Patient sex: F
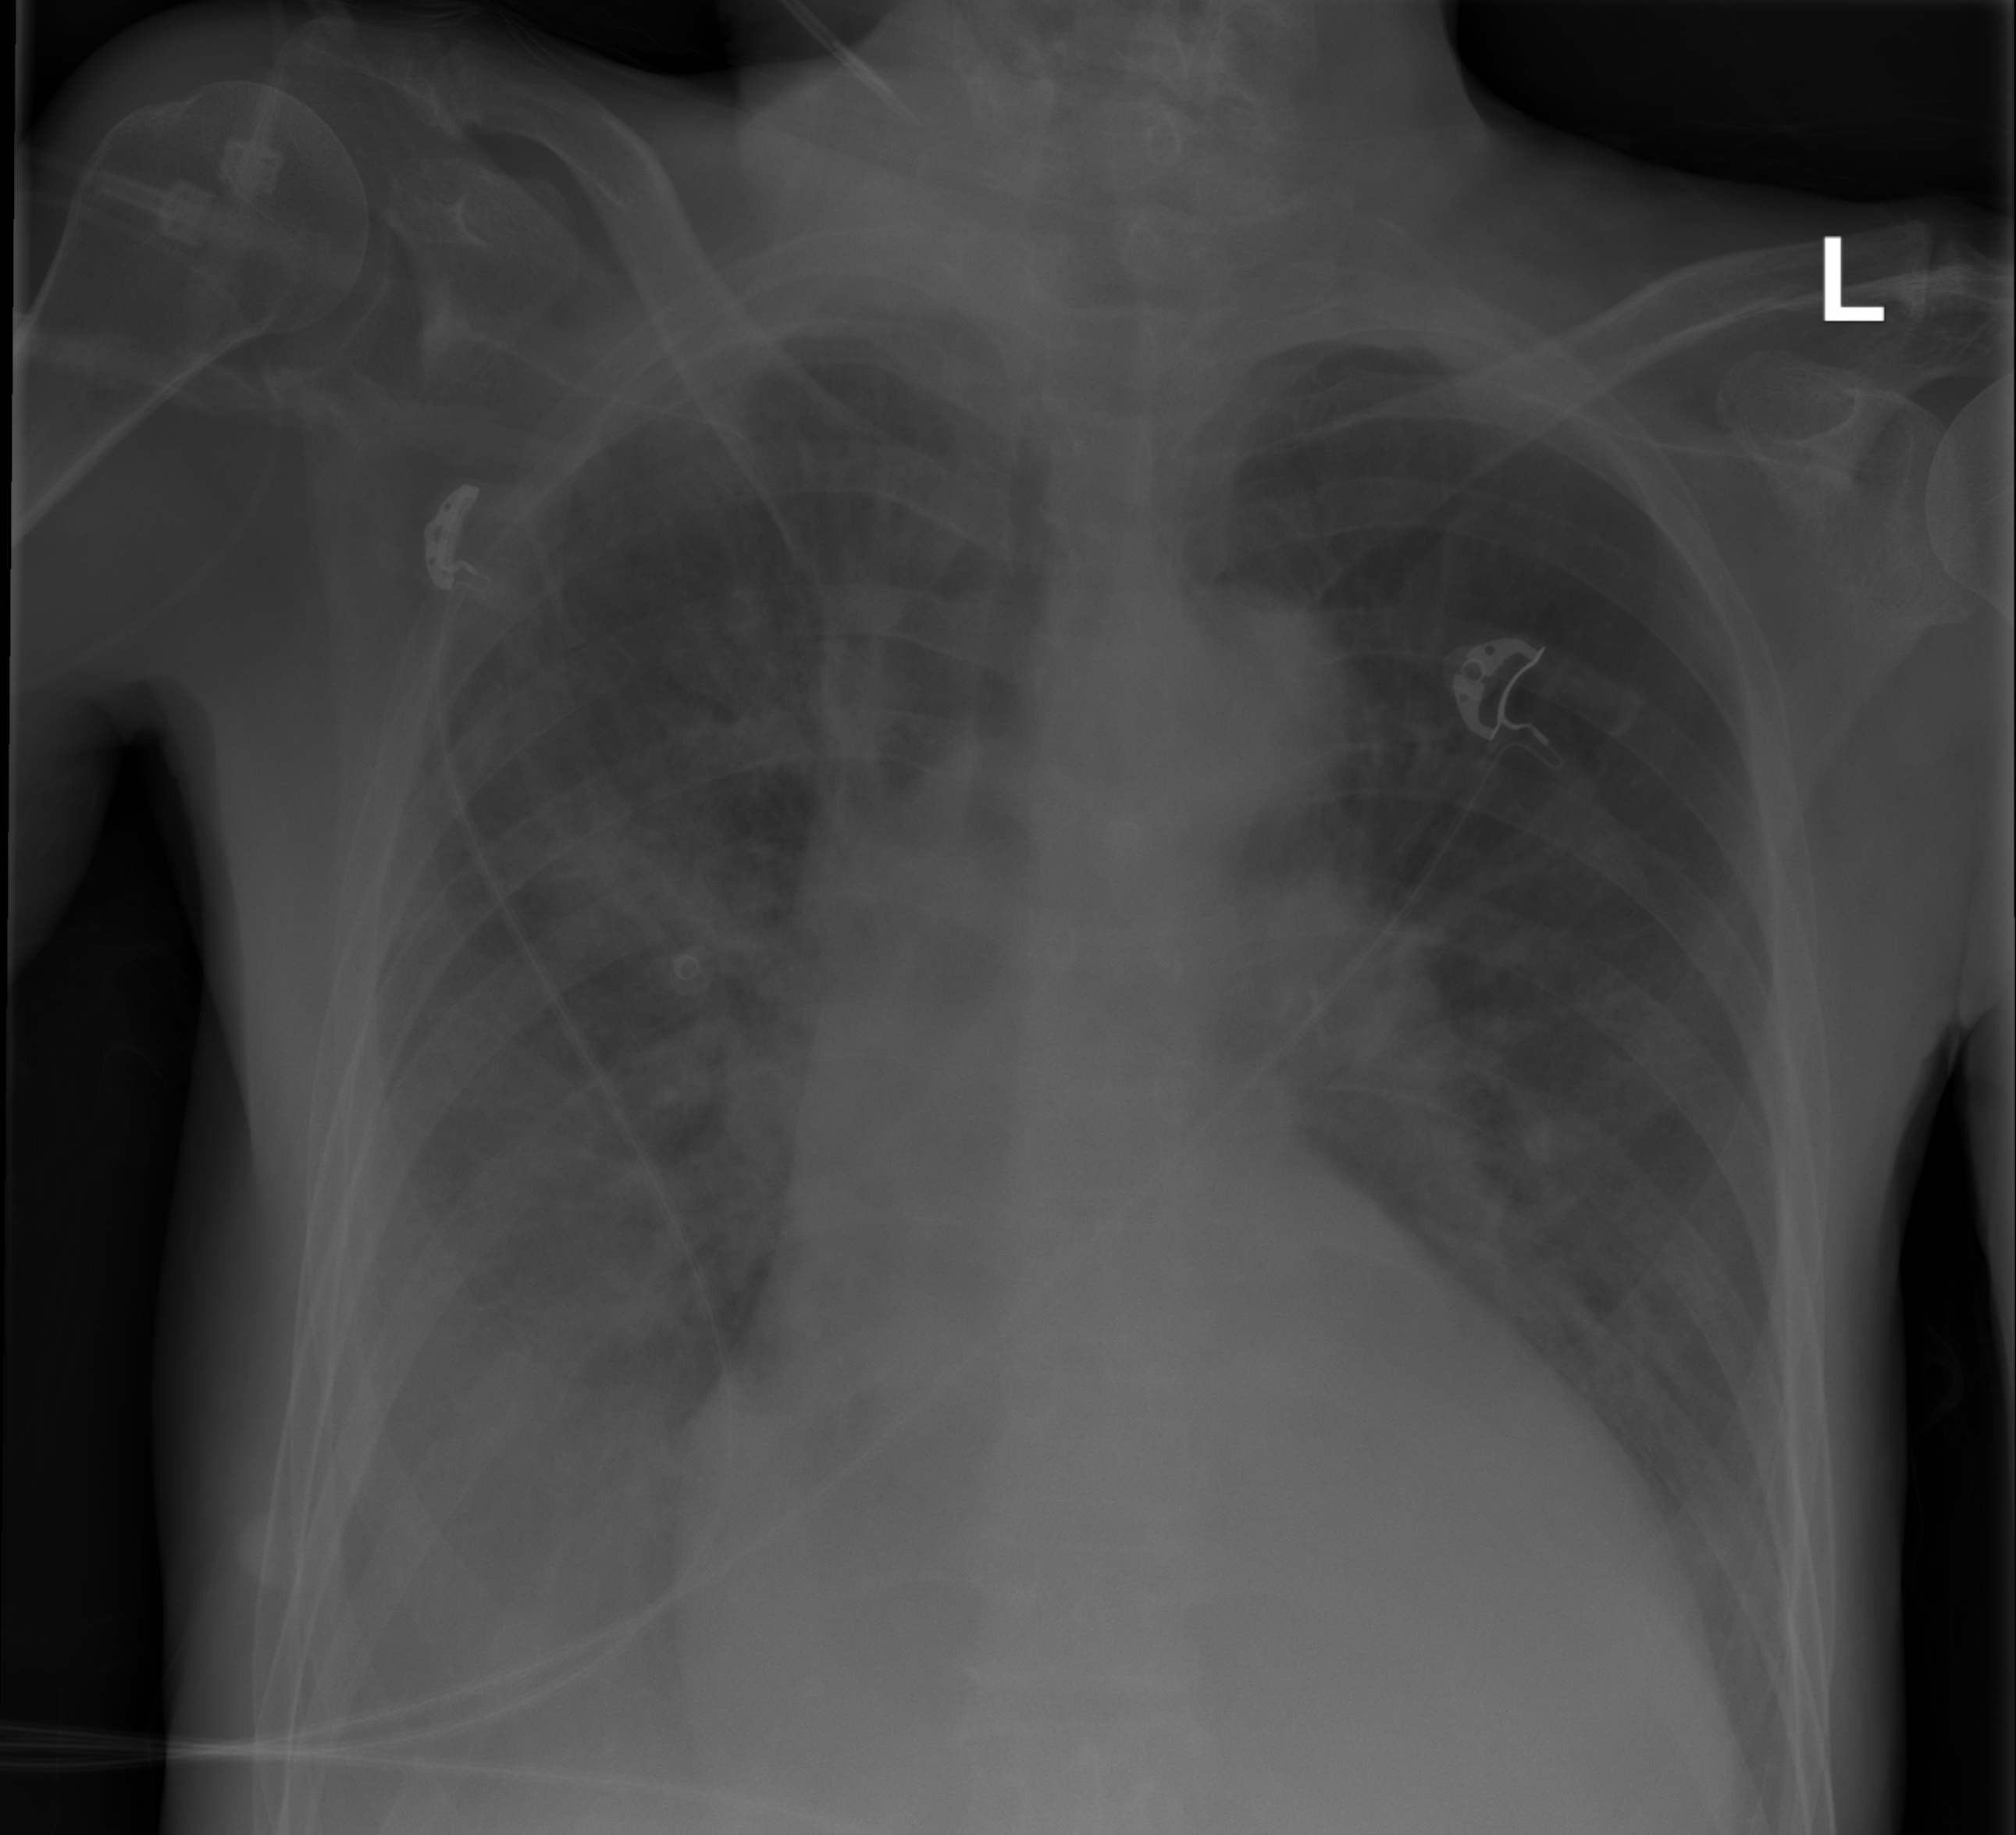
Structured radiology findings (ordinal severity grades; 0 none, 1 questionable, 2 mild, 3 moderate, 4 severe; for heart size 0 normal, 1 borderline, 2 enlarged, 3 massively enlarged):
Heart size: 3
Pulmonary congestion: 0
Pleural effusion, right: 3
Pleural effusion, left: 0
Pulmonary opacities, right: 2
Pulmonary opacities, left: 0
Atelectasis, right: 3
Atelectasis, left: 0